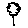
Label: flower